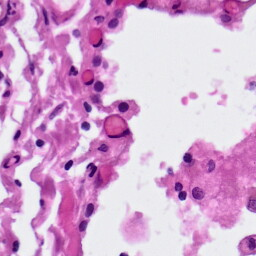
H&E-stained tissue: Lung